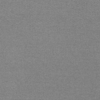
Label: dusty